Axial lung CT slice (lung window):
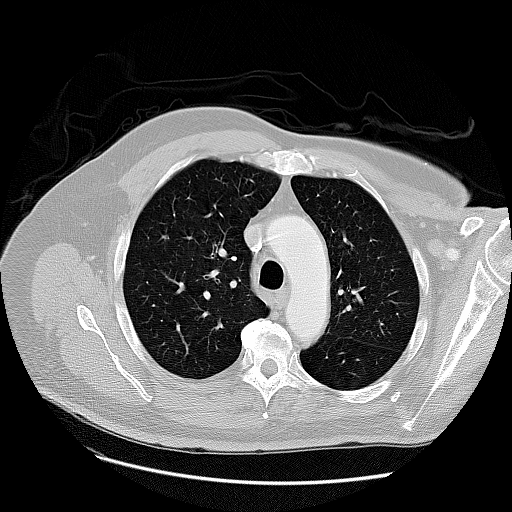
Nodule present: no